Field crop: maize
Growth stage: 2
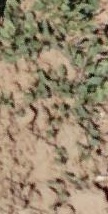
Species: convolvulus